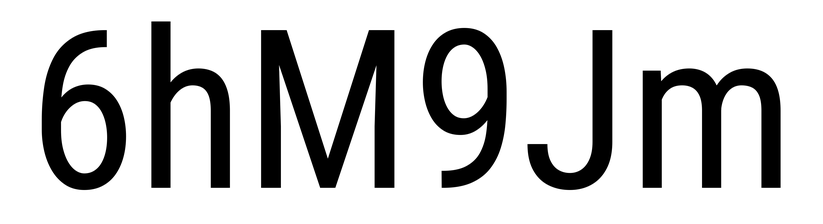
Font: Roboto_Condensed_Regular